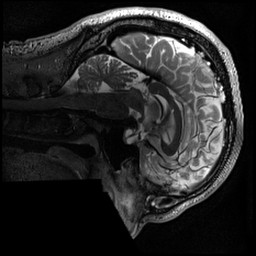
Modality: T2w
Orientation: sagittal
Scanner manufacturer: siemens
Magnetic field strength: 3 T
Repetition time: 3.2 s
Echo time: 0.564 s